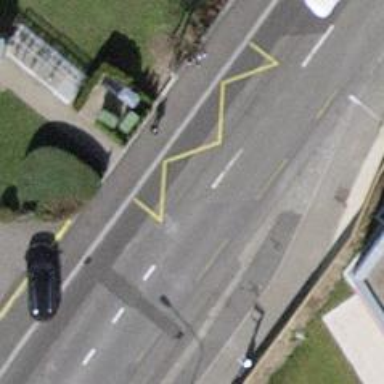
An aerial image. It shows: Public transport stop position.